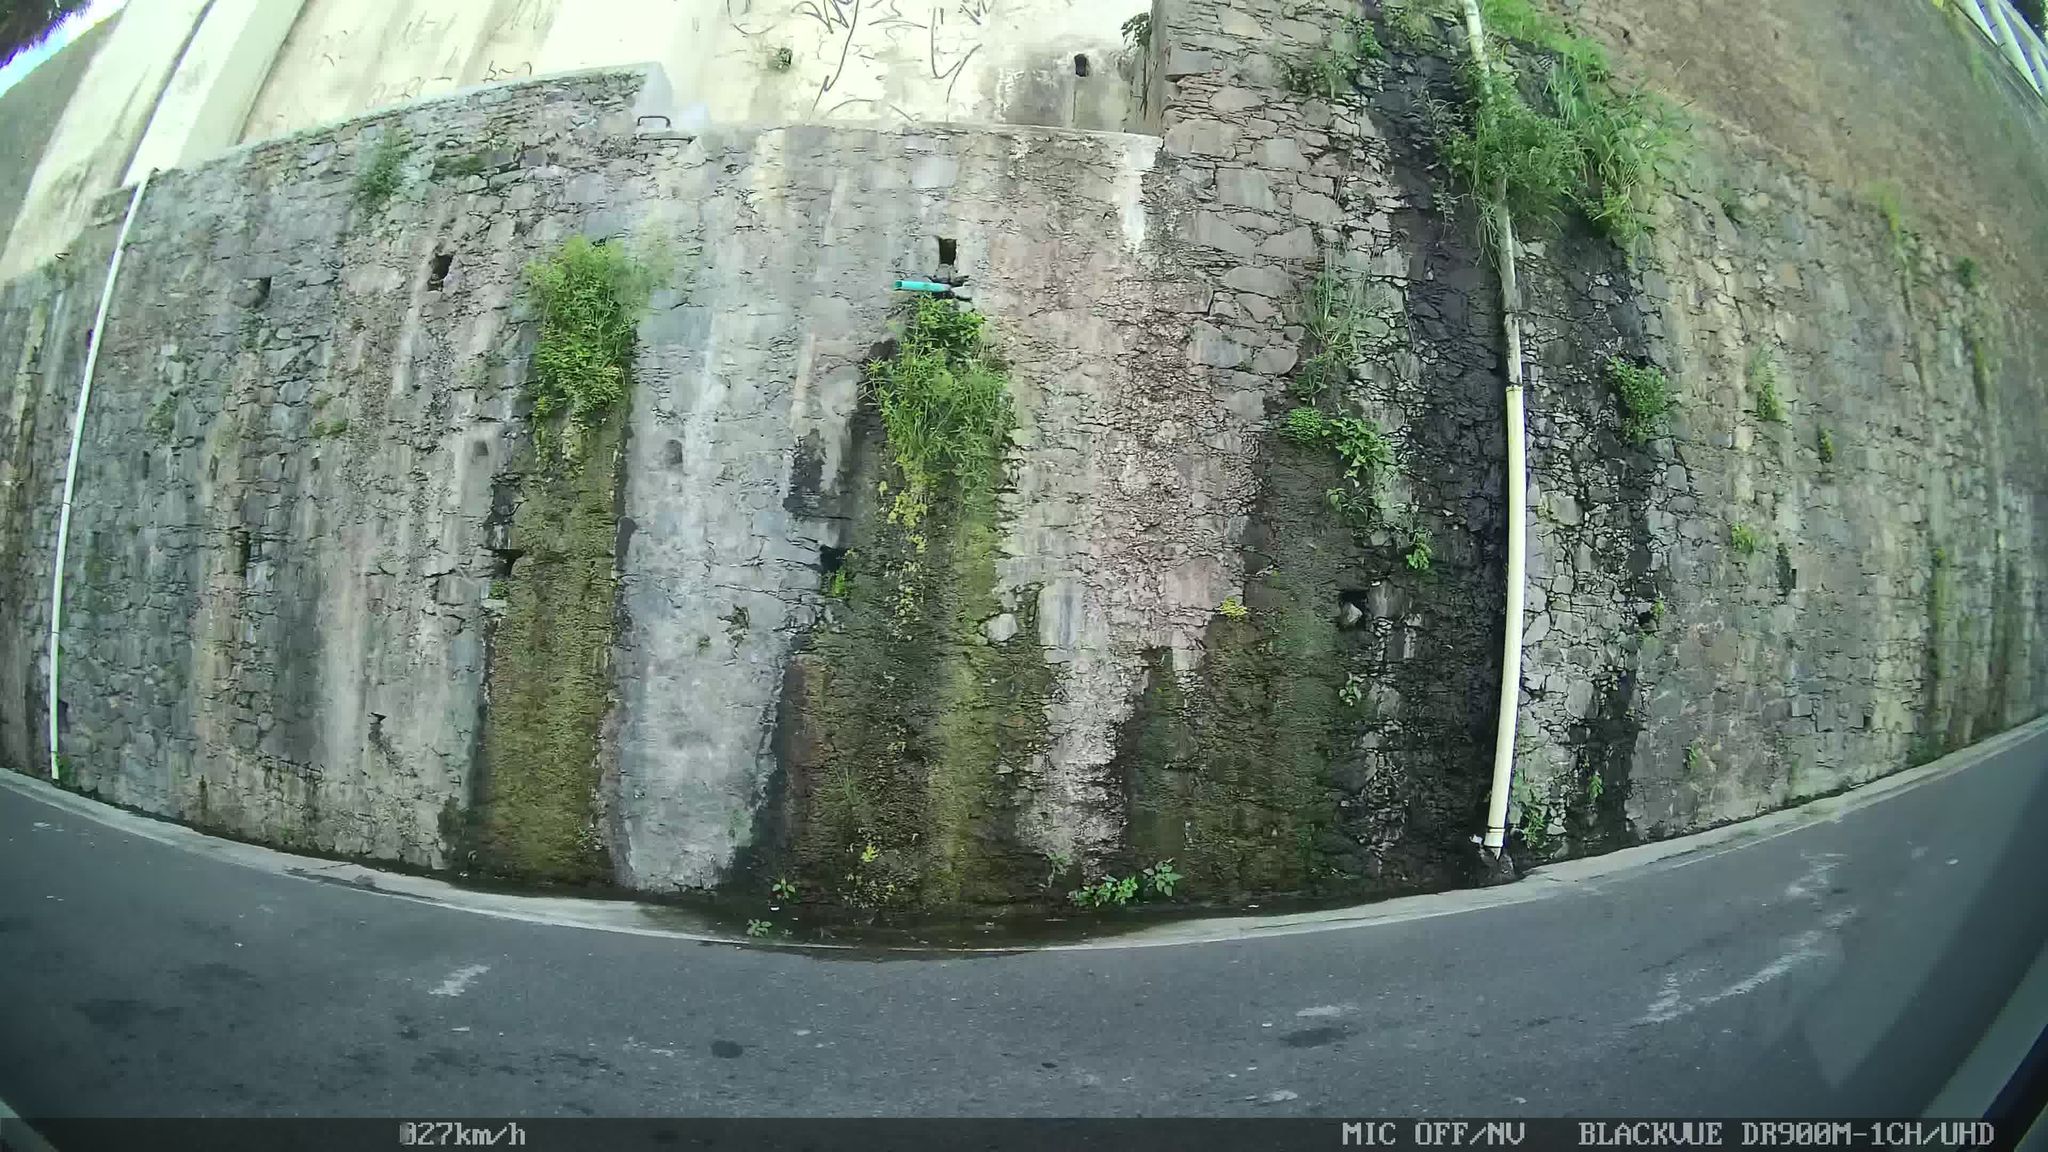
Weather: snowy
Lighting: day
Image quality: slightly poor
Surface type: driving surface
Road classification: elevator
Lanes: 2
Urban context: urban centre
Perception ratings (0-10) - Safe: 1.32, Lively: 2.69, Beautiful: 2.98, Boring: 6.09, Depressing: 4.66, Wealthy: 1.58